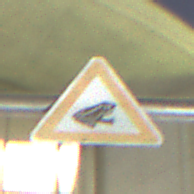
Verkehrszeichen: AmphibienwanderungLinks
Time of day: Night
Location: Outdoor (Urban)
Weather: PartlyCloudy
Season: NotSpecified
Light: Artificial